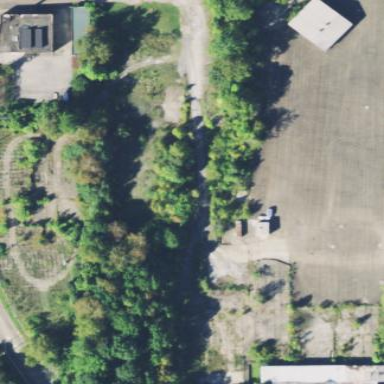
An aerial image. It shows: Brownfield site.